Field crop: maize
Growth stage: 2
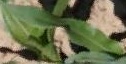
Species: maize